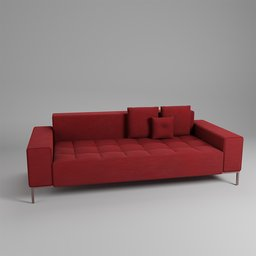
Label: furniture